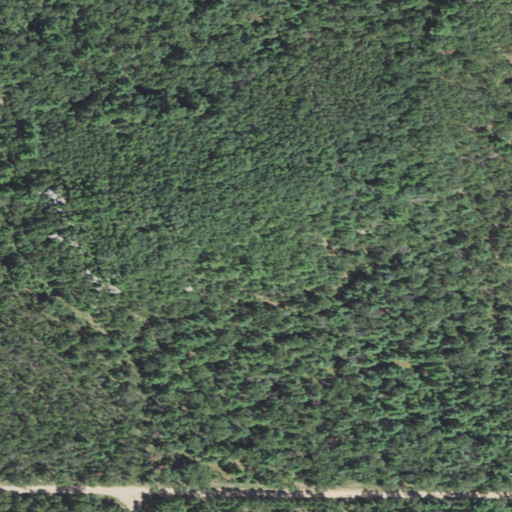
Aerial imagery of cliff(s) in Wisconsin named Preston Cliffs containing mixed forest, deciduous forest, evergreen forest, low intensity development, open development, herbaceous wetlands, and woody wetlands